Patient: sex M, age 64
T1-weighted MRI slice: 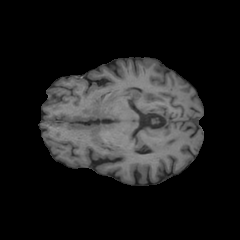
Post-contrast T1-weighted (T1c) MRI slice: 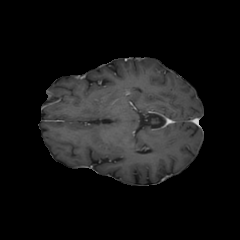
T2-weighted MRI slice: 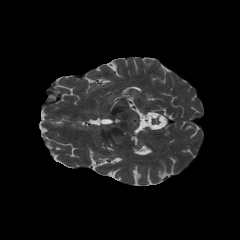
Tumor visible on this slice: no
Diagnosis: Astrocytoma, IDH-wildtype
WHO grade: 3